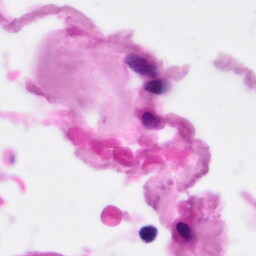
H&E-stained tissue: Pancreatic